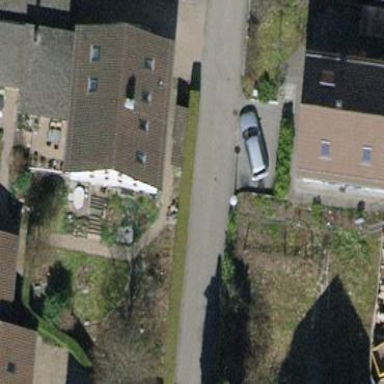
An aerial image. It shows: Detached building with tiled roof.